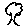
Label: tree